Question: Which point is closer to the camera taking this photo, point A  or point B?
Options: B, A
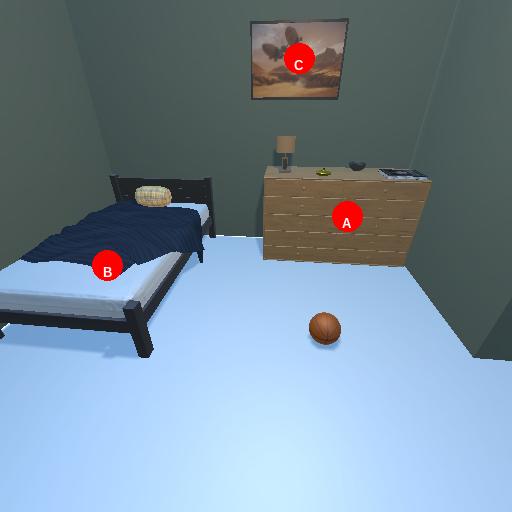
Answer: B